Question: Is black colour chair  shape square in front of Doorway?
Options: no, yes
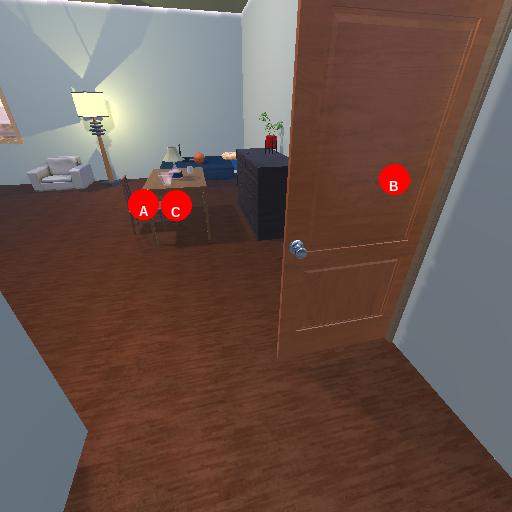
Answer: no